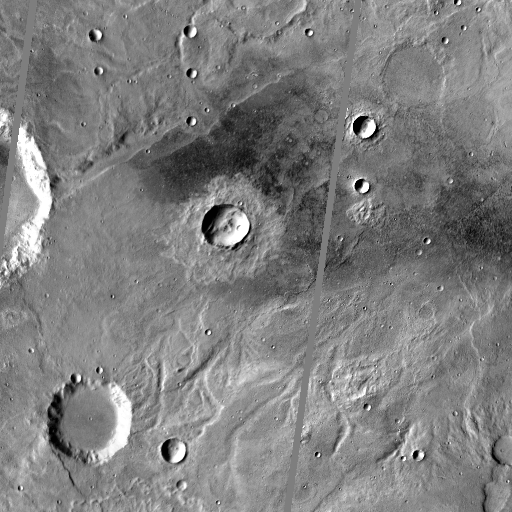
Crater classes present: Background, Other, Layered, Buried